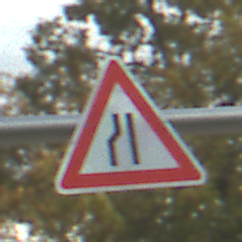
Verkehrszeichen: EinseitigVerengteFahrbahnLinks
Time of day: MorningAfternoon
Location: Outdoor (Urban)
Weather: PartlyCloudy
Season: NotSpecified
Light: Natural